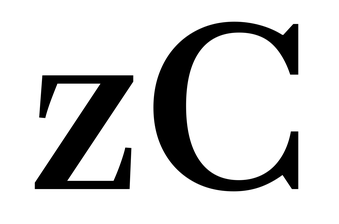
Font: LibreCaslonText_Medium